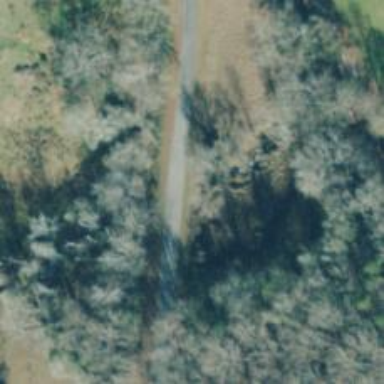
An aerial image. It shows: Culvert tunnel.